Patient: sex M, age 42
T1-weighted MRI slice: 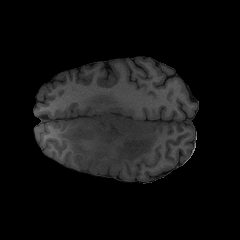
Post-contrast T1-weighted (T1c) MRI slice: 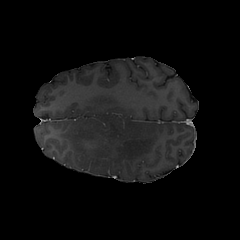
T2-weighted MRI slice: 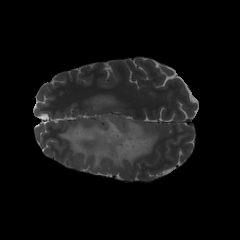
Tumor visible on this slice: yes
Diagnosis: Astrocytoma, IDH-mutant
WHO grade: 3